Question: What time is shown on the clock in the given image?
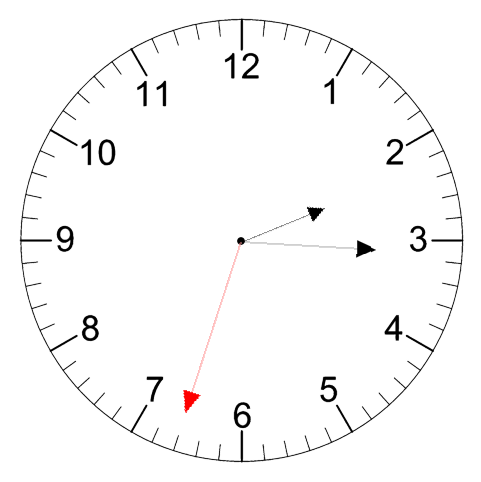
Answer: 02:15:33